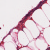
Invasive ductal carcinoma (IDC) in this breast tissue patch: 0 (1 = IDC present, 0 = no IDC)